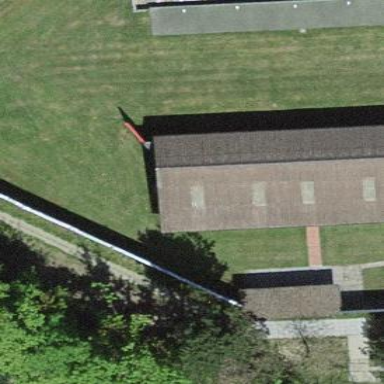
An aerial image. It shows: View of roof of building.